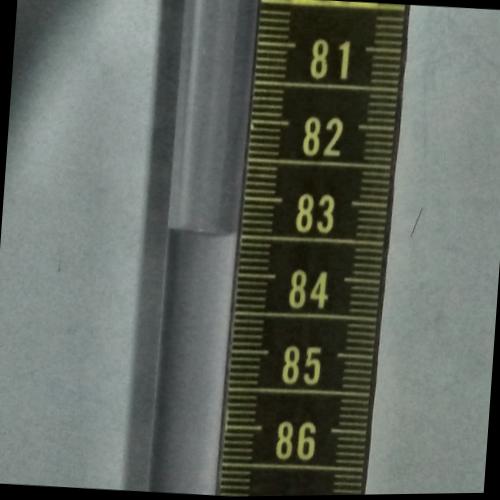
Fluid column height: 83.5 cm